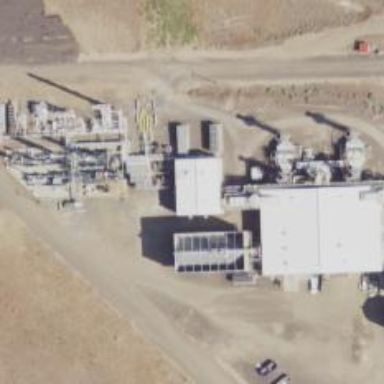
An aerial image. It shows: Steam turbine generator.